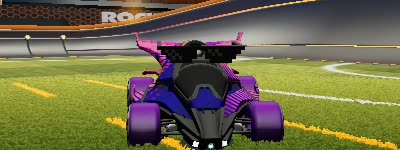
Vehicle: aftershock